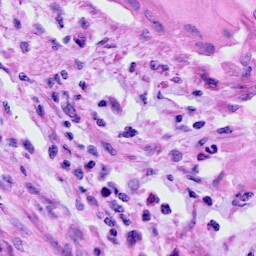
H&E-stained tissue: Cervix